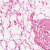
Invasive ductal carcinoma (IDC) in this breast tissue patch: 0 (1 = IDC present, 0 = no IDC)